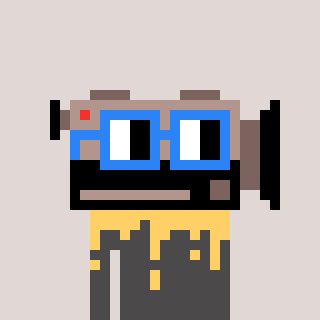
a pixel art character with square blue glasses, a camcorder-shaped head and a grayscale-colored body on a warm background